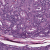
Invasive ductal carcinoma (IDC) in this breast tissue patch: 0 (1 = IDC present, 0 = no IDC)